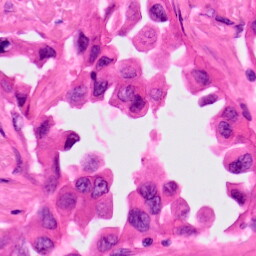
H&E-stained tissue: Lung